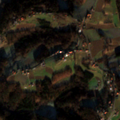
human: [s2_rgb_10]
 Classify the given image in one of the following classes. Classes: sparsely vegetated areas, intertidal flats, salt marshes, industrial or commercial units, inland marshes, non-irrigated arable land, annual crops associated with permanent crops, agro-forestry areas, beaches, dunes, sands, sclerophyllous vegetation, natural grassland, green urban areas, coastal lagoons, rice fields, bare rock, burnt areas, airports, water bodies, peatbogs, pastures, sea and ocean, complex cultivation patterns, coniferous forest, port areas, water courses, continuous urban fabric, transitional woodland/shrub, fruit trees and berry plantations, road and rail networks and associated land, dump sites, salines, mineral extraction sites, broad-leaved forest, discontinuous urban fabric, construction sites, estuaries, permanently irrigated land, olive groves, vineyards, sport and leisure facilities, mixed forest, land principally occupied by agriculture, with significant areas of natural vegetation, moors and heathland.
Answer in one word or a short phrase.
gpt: pastures, complex cultivation patterns, broad-leaved forest, mixed forest